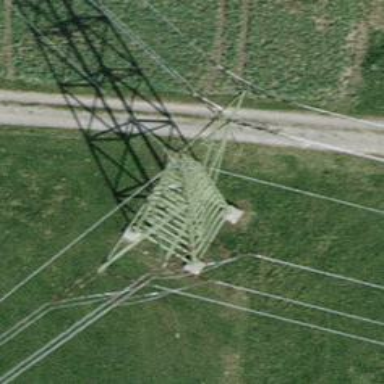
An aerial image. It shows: Three cables of power line.